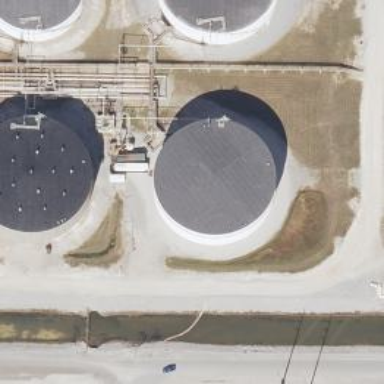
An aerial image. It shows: Storage tank which is man-made.